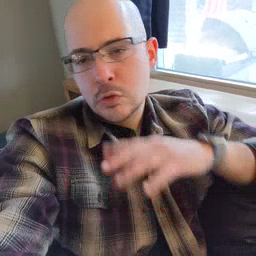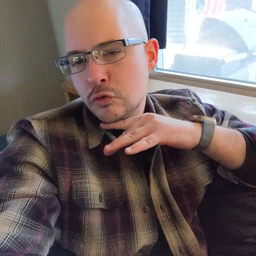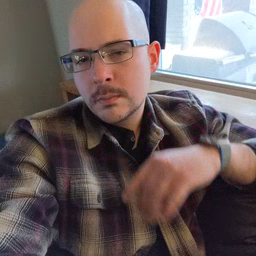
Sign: dirty